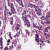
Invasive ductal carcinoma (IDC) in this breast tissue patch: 1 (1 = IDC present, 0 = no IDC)